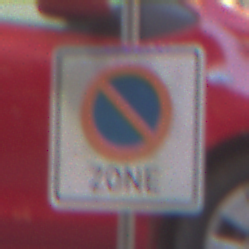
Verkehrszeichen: BeginnEingeschraenktesHalteverbotZone
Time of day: MorningAfternoon
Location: Outdoor (Urban)
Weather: Clear
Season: NotSpecified
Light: Natural